Question: Count the number of objects in the diagram.
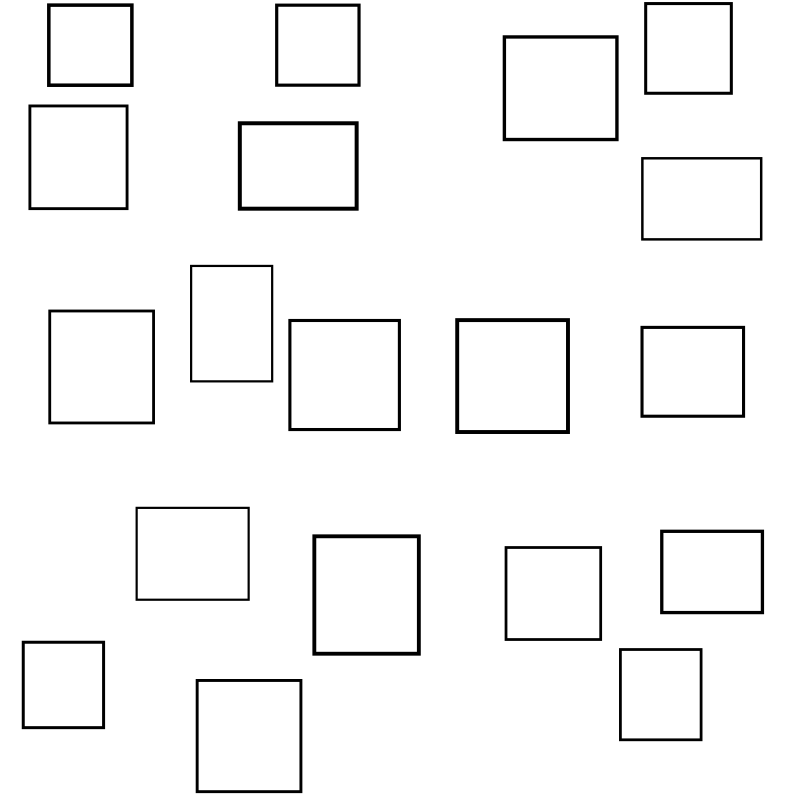
Answer: 19